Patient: sex F, age 69
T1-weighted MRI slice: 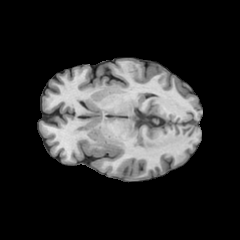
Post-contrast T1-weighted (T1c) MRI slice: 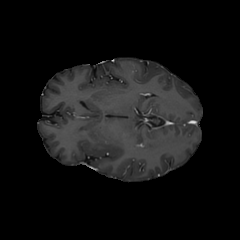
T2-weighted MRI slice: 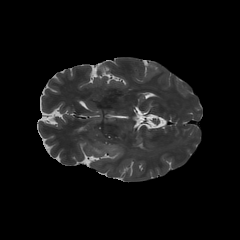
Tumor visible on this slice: yes
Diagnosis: Astrocytoma, IDH-wildtype
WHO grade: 2